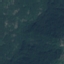
Land use / land cover: Forest